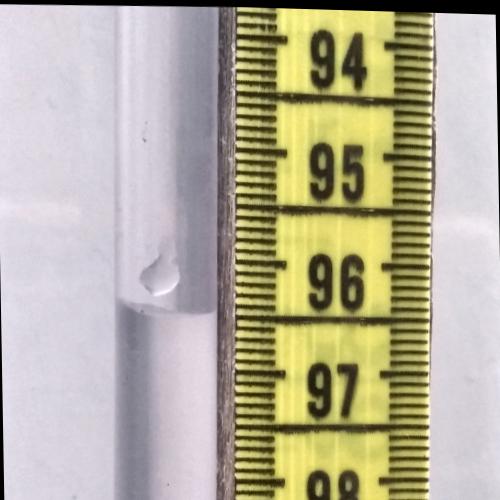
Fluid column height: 96.5 cm